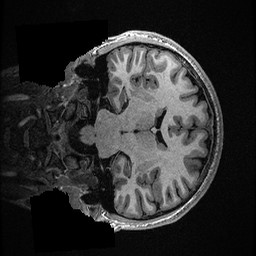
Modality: T1w
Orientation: coronal
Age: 30
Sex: male
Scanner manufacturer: ge
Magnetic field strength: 3 T
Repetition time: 0.006952 s
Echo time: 0.00292 s